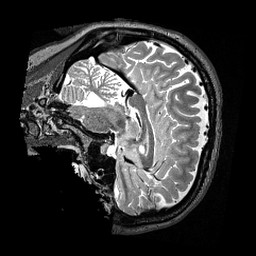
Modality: T2w
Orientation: sagittal
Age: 24
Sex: female
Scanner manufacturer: siemens
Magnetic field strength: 3 T
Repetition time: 3.2 s
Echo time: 0.479 s